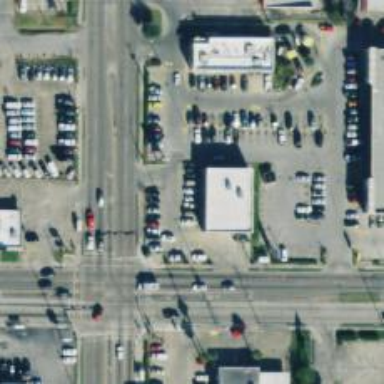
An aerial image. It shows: Parking space is available.